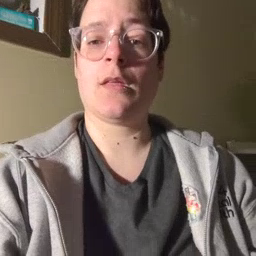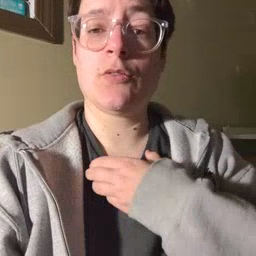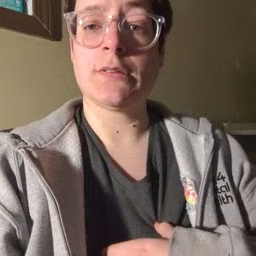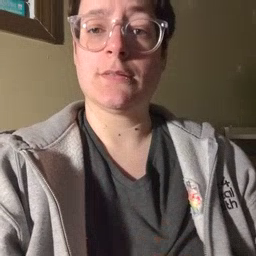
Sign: hungry